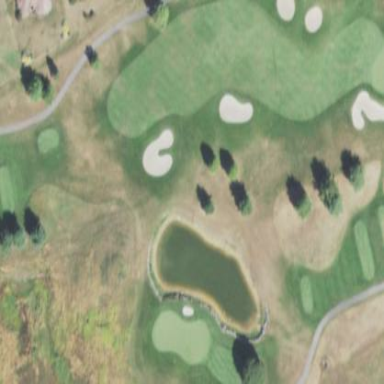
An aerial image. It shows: Rough area in golf course.